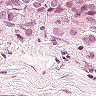
Metastatic tissue present: yes